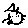
Label: cat